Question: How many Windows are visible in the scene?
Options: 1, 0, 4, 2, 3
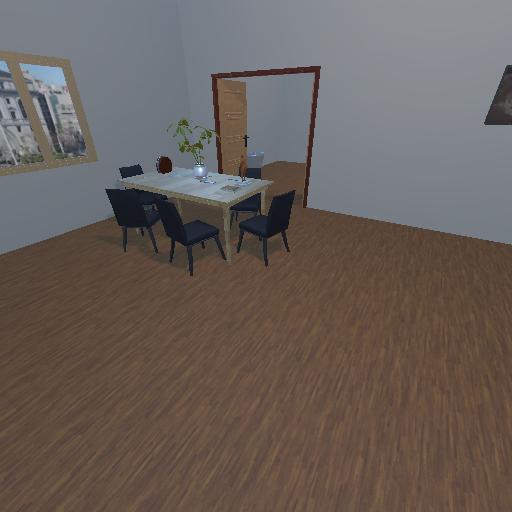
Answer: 1